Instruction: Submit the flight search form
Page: home
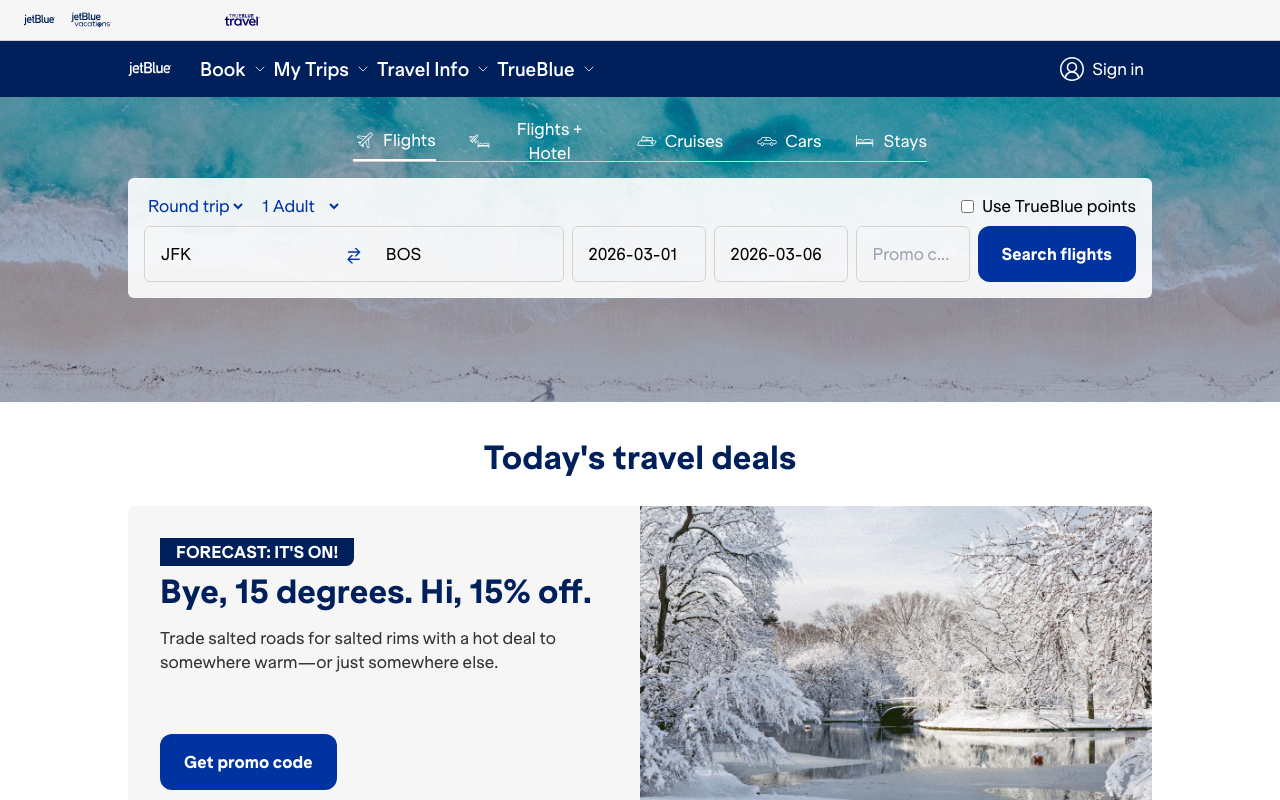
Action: click